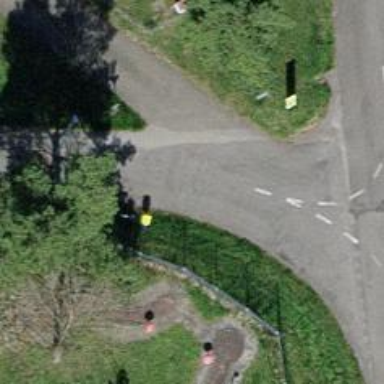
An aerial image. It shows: Post box is visible.